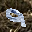
Label: 9